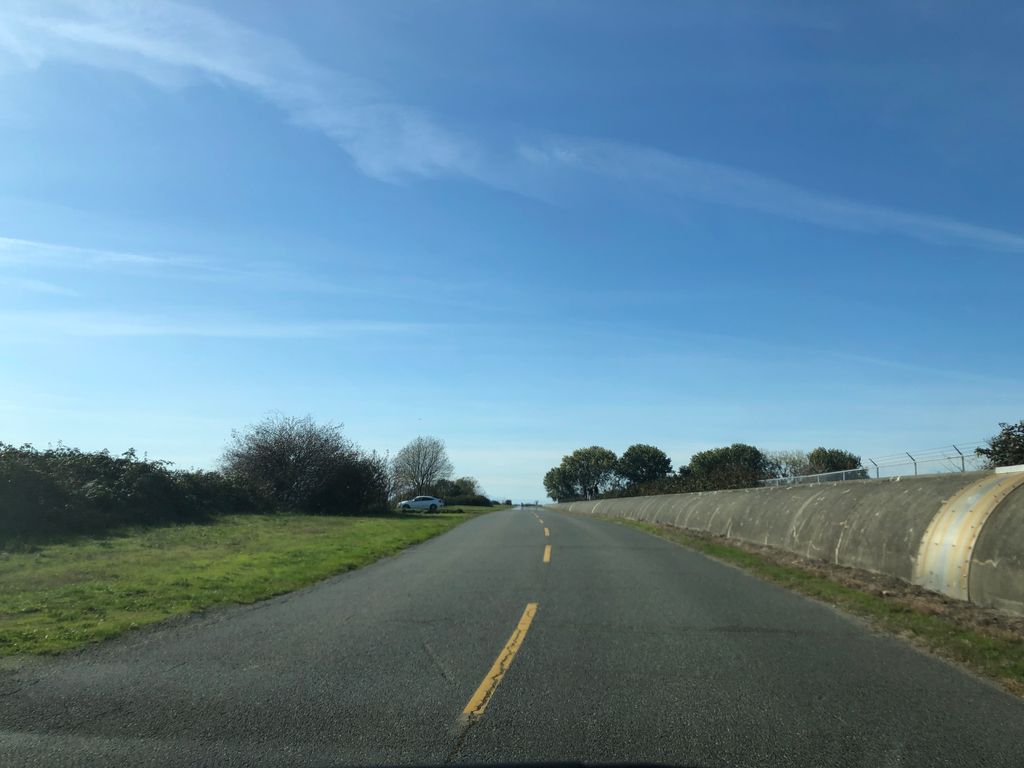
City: vancouver